Field crop: maize
Growth stage: 1
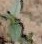
Species: datura